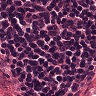
Metastatic tissue present: no